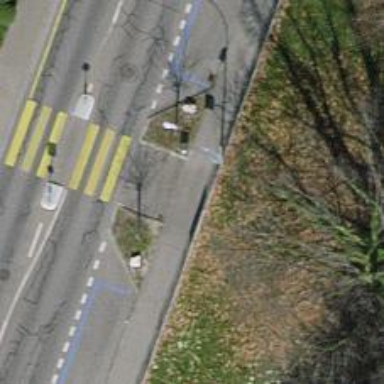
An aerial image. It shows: Marked footway crossing with pedestrian island.